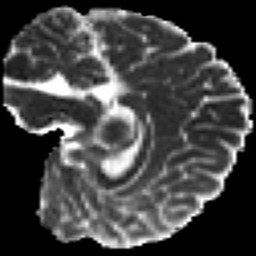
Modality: MD
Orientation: sagittal
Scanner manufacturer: siemens
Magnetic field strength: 3 T
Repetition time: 7.8 s
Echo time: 0.09 s